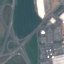
Land use / land cover: Highway